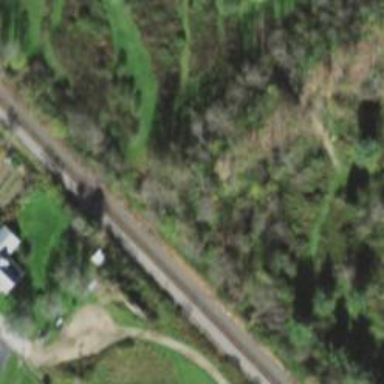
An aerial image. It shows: Bridge supported by abutments.